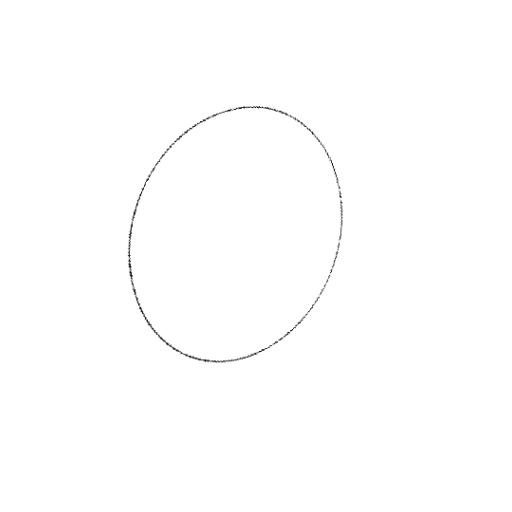
Crossing number: 0